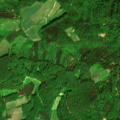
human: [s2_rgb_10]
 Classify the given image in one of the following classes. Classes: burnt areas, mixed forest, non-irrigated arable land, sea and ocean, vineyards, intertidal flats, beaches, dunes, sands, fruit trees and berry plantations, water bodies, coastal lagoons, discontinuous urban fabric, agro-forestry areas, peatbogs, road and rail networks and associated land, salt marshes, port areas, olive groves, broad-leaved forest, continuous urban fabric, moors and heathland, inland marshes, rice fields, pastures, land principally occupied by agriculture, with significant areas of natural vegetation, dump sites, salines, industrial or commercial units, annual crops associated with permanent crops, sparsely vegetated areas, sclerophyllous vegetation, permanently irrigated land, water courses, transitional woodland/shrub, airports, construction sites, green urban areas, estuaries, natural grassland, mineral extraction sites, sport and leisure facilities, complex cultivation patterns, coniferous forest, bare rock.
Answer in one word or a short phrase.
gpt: land principally occupied by agriculture, with significant areas of natural vegetation, broad-leaved forest, coniferous forest, mixed forest